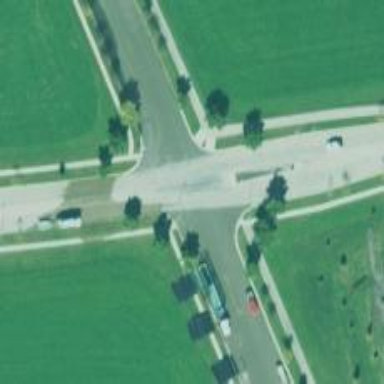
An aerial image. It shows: Footway and footpath road.